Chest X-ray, AP view. Patient: 54 years old, sex F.
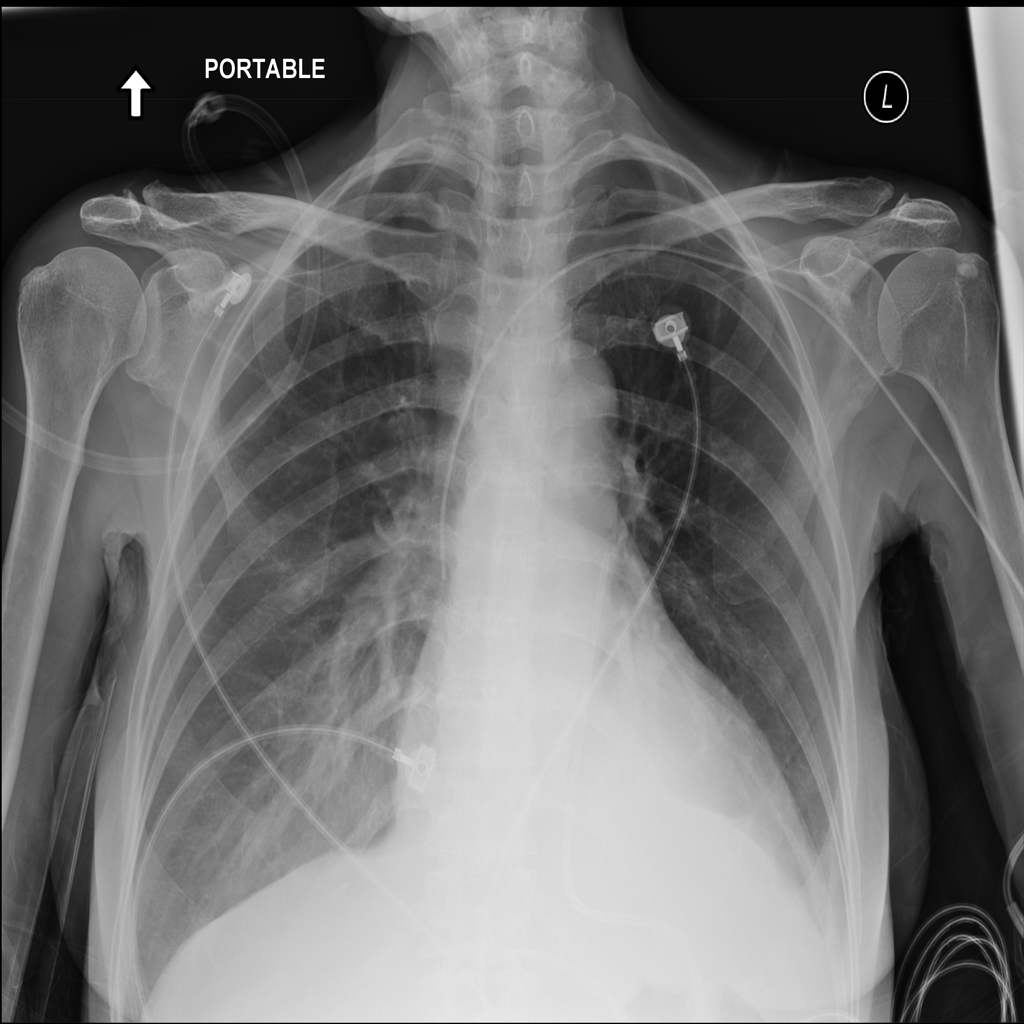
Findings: No Finding